Interaction volume radius: 5 \u00c5
Interaction volume height: 10 \u00c5
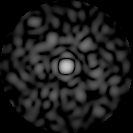
Disorder parameter: 0.8808